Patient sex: M
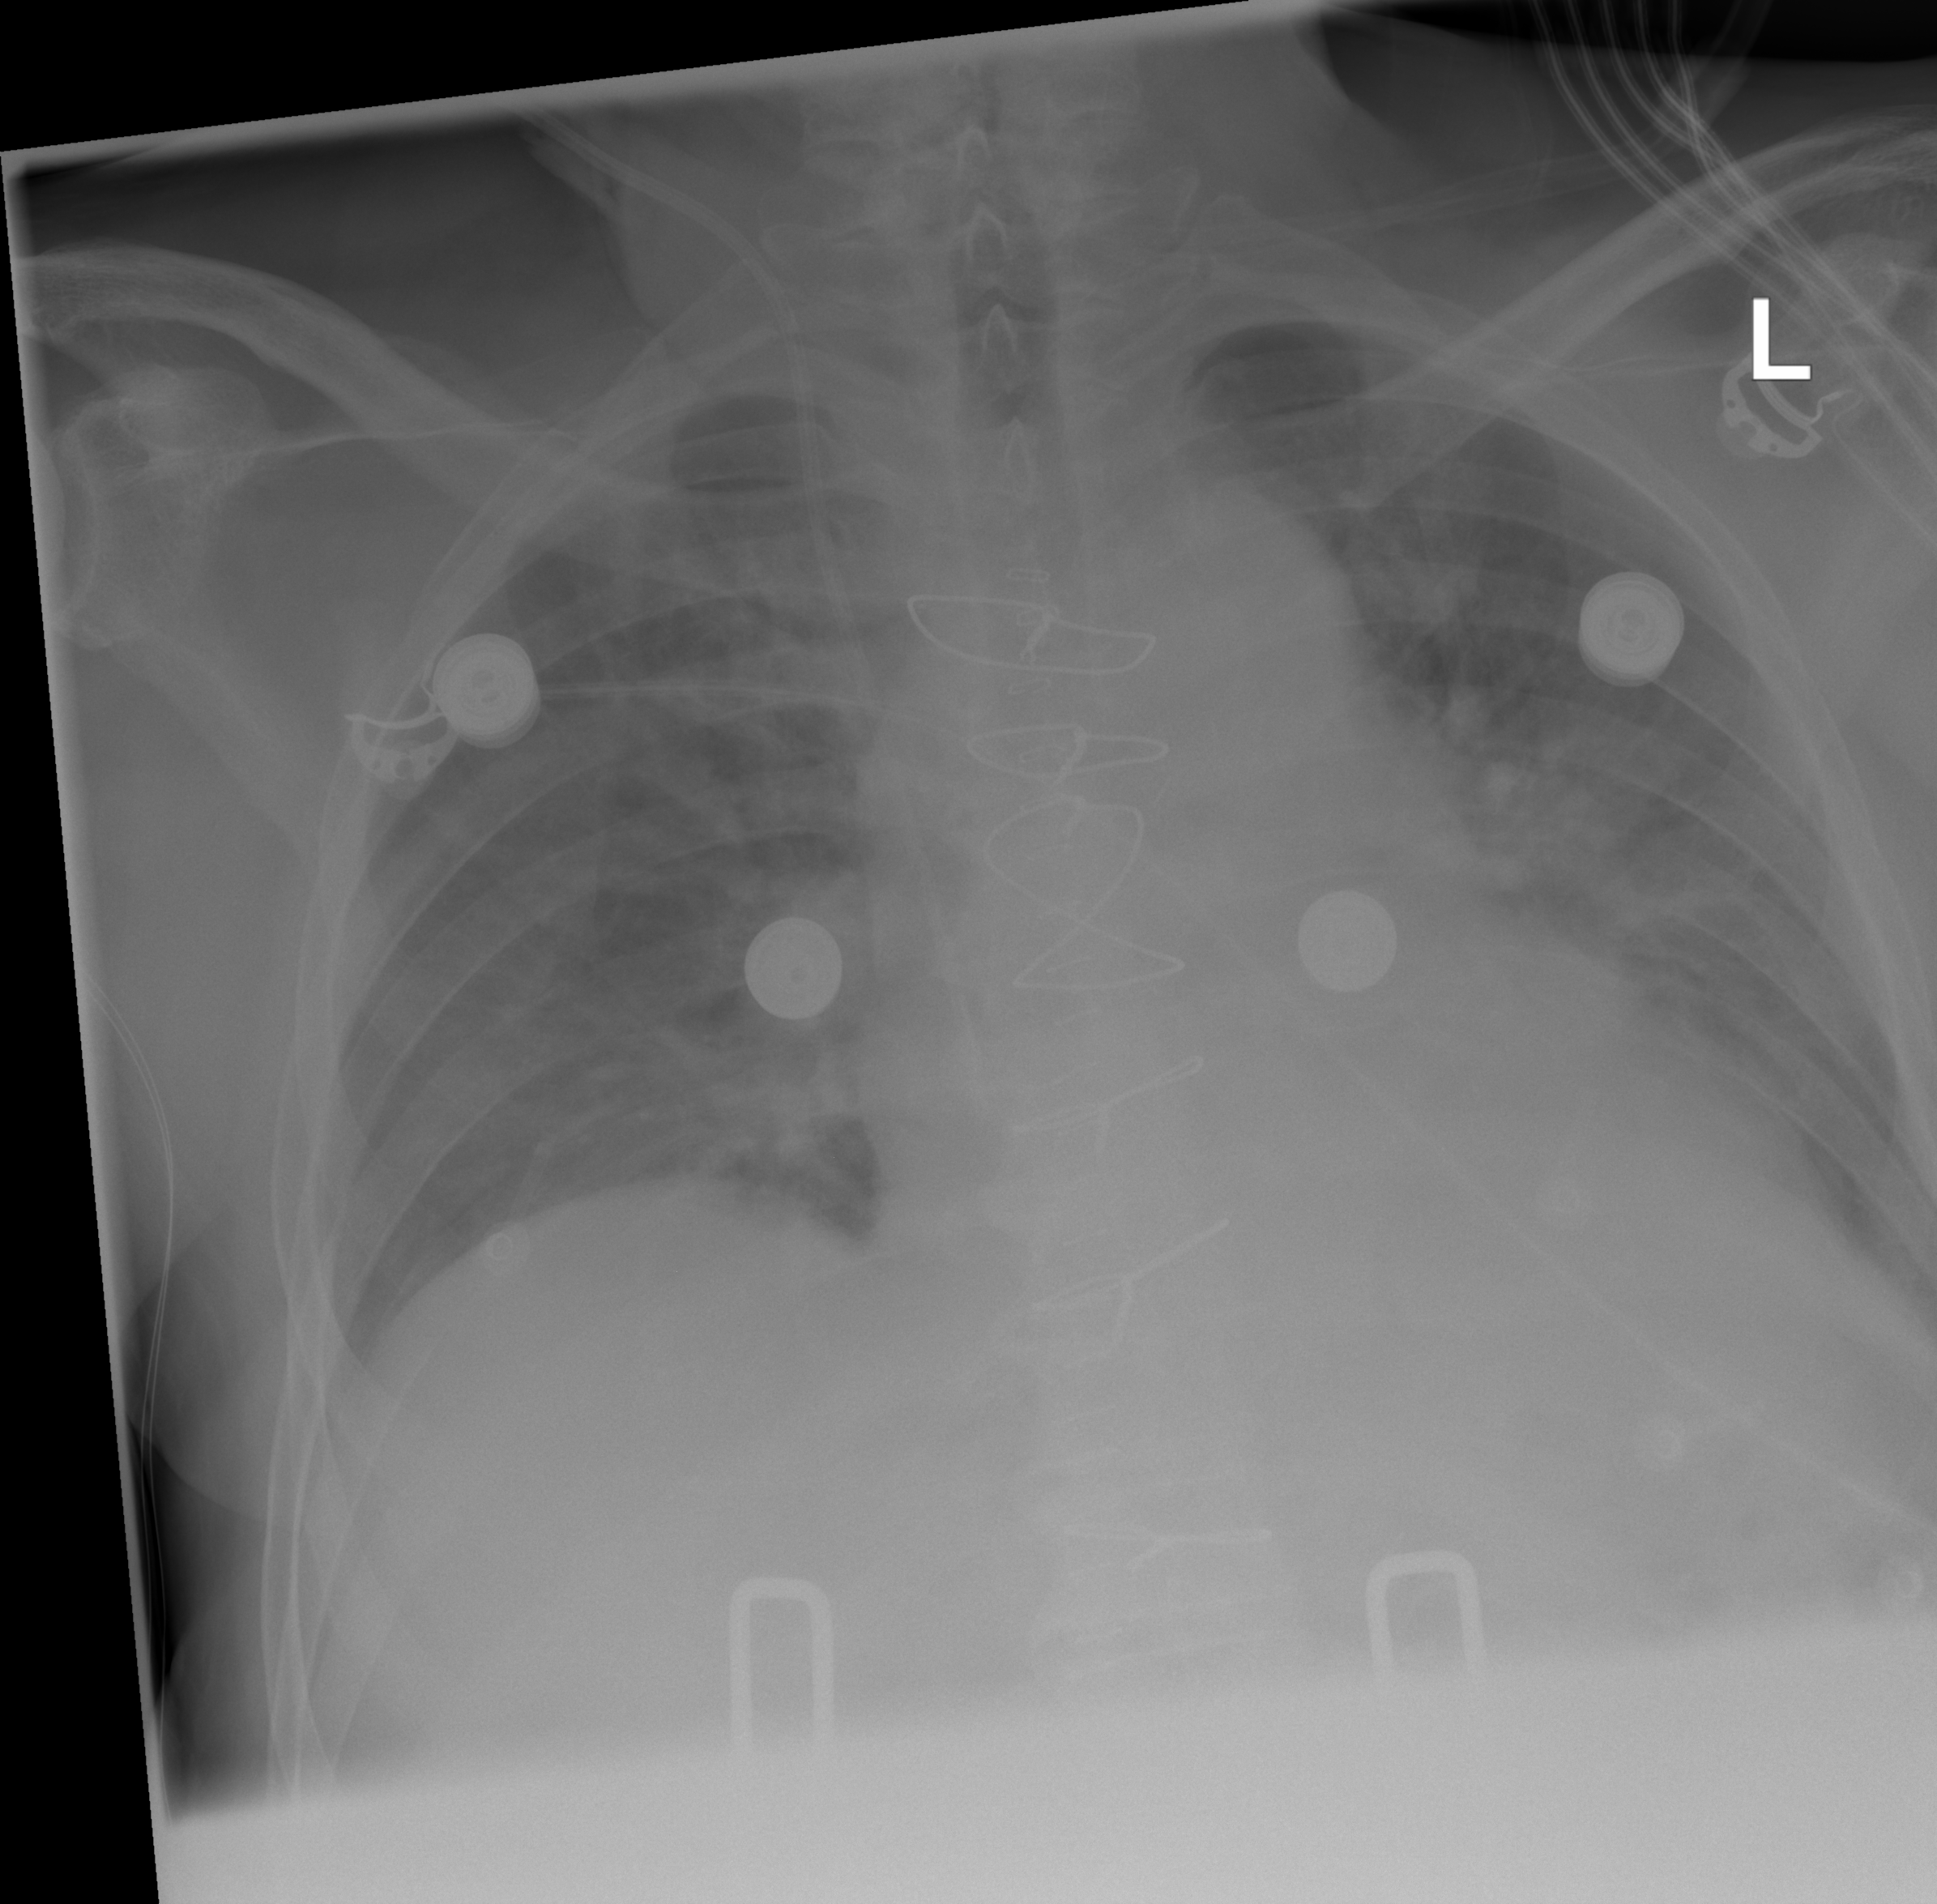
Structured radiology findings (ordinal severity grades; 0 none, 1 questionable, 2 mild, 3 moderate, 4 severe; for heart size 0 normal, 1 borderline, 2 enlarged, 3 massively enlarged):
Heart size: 2
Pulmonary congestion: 2
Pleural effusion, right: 1
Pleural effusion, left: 2
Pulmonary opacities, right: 1
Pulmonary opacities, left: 2
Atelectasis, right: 0
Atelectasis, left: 0